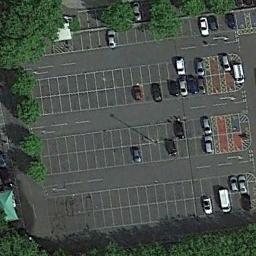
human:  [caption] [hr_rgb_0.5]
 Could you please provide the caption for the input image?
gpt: The parking lot is next to some trees .

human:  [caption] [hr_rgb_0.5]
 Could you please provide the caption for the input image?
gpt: The parking lot with some parked cars is surrounded by some trees .

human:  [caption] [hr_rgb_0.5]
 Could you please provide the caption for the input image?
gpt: Six rows of cars were parked in the parking lot .

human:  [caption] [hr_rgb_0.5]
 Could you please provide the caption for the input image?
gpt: There are many trees around the parking lot .

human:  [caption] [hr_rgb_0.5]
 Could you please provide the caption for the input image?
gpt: There are many green trees around the parking lot with some cars .